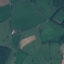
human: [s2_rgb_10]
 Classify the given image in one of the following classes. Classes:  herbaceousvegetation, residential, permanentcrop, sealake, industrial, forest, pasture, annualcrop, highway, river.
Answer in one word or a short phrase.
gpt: Pasture